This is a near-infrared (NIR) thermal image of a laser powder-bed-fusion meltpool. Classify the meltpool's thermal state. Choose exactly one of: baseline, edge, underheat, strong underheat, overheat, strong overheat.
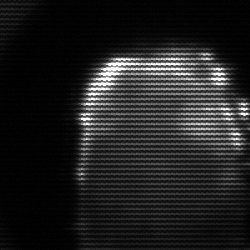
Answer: baseline